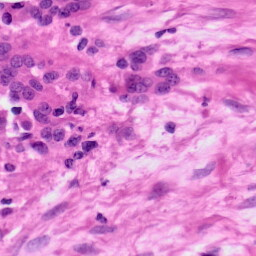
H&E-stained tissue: Ovarian